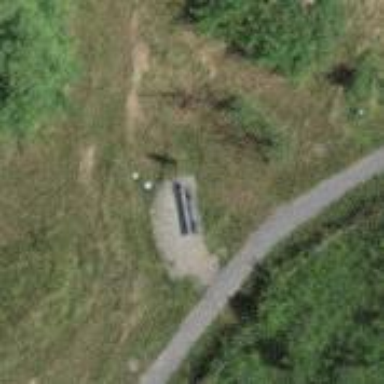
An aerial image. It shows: Brown bench in the vicinity.